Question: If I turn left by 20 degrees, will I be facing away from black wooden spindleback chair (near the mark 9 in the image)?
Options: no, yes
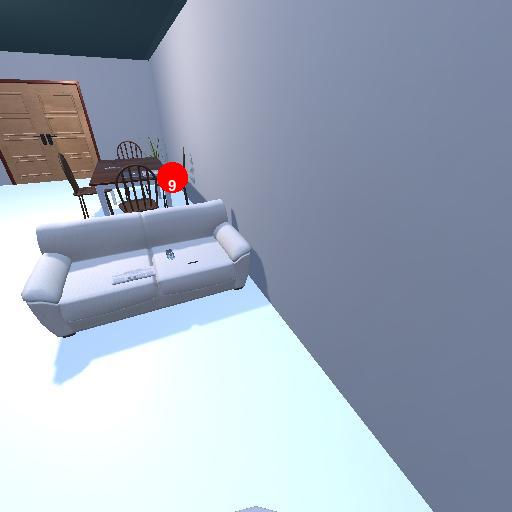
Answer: no